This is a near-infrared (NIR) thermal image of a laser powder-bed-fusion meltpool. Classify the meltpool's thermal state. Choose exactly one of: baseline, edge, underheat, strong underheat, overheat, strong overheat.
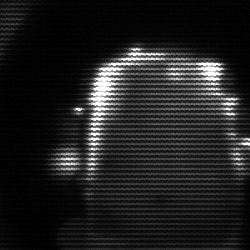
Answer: baseline